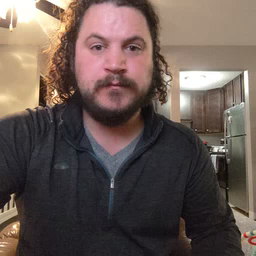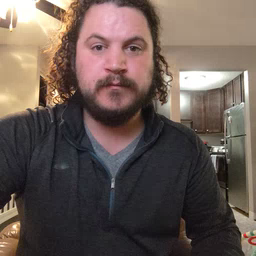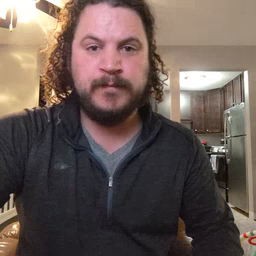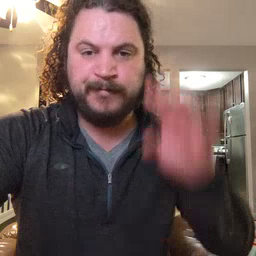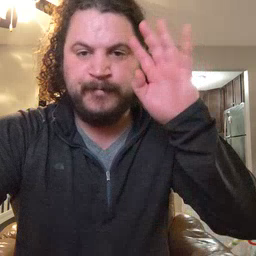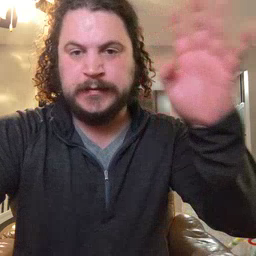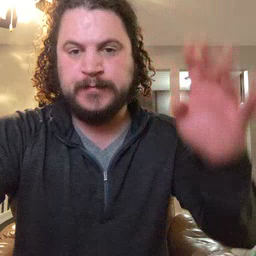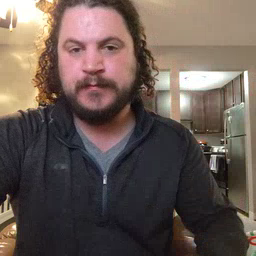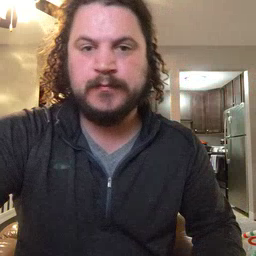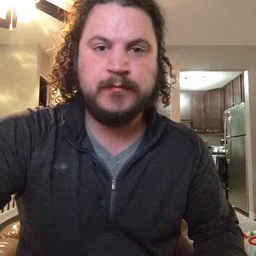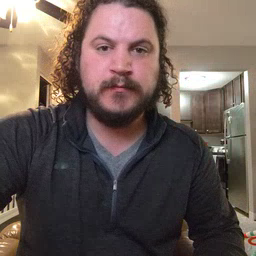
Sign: pretend